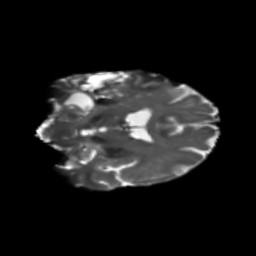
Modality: T2w
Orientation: coronal
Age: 58
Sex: female
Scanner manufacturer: siemens
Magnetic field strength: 3 T
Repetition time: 5.47 s
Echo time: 0.0854 s